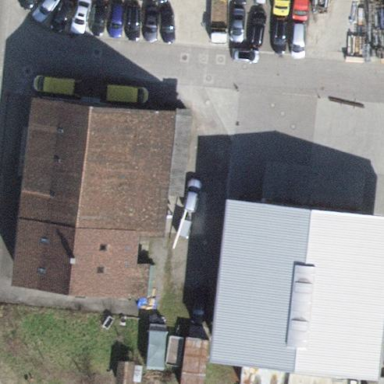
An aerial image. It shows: Industrial building.